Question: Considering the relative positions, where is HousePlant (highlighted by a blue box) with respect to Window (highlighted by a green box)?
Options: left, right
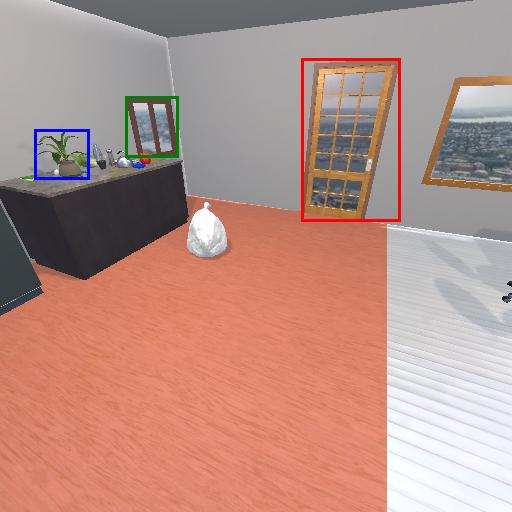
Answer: left